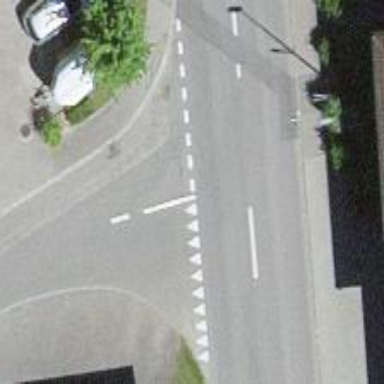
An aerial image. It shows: Road with "give way" sign.